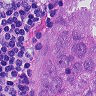
Metastatic tissue present: yes